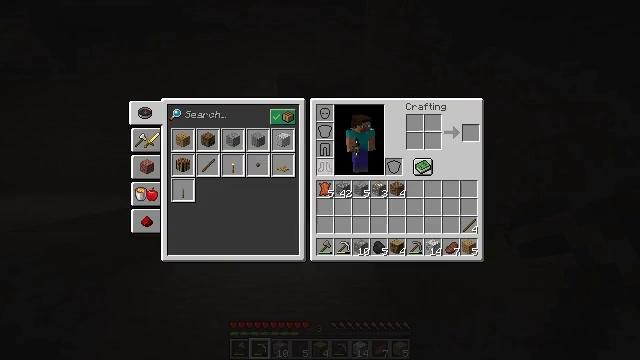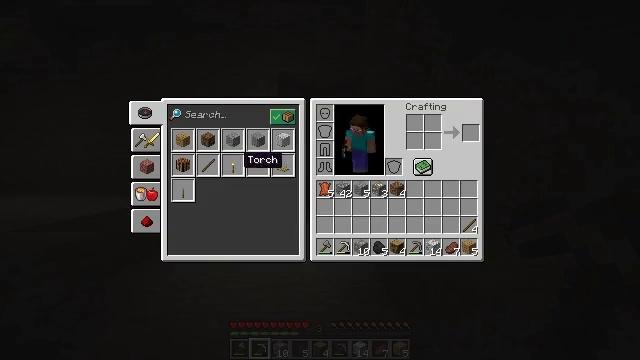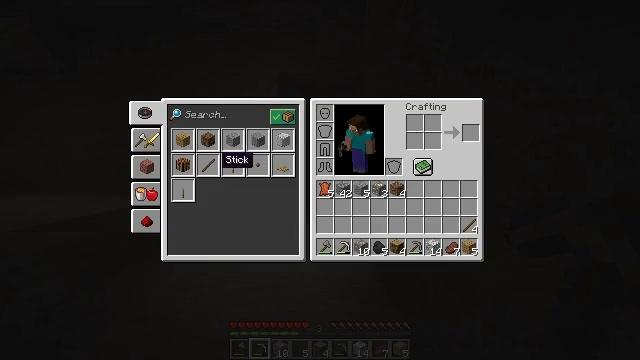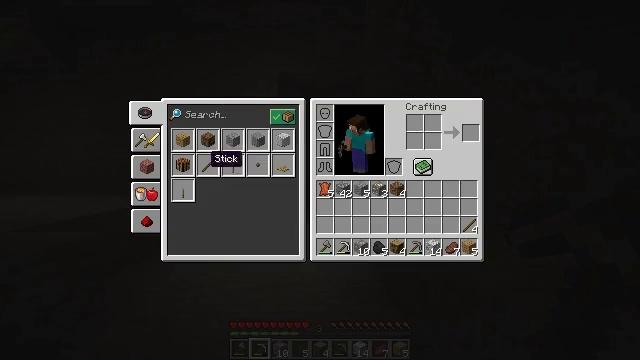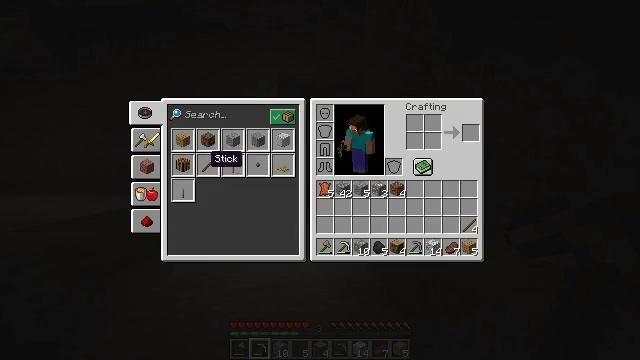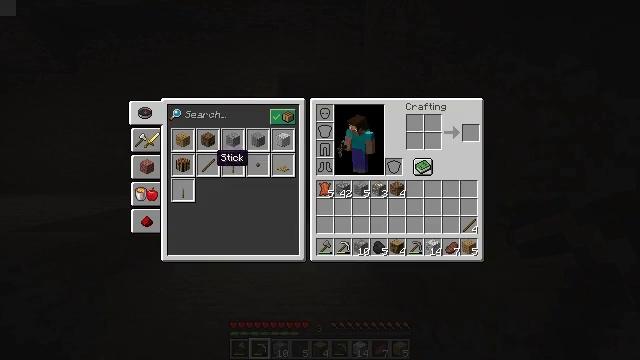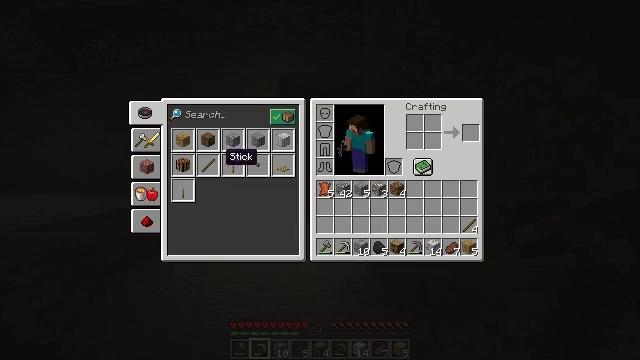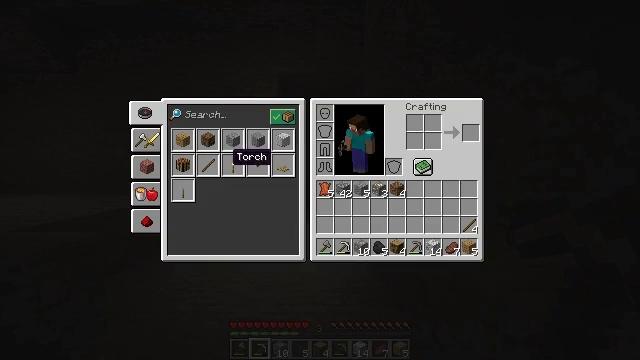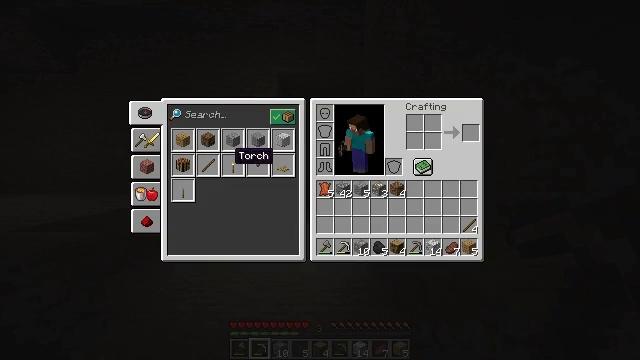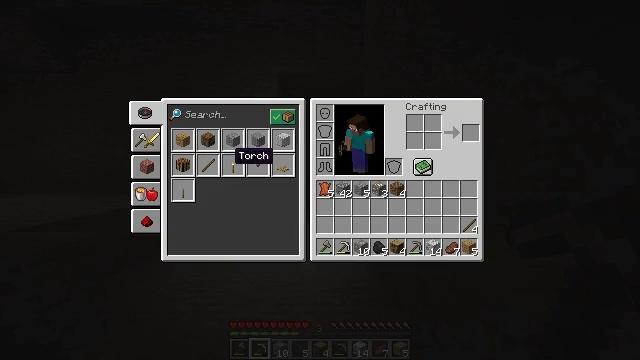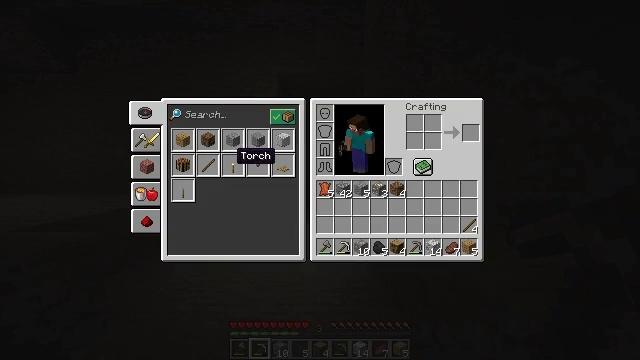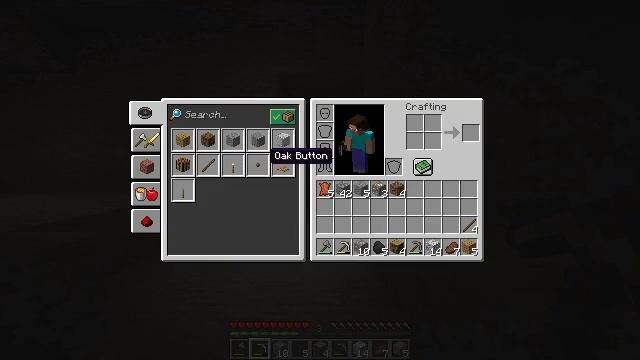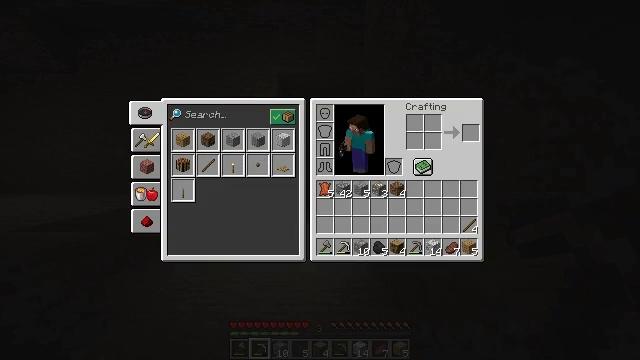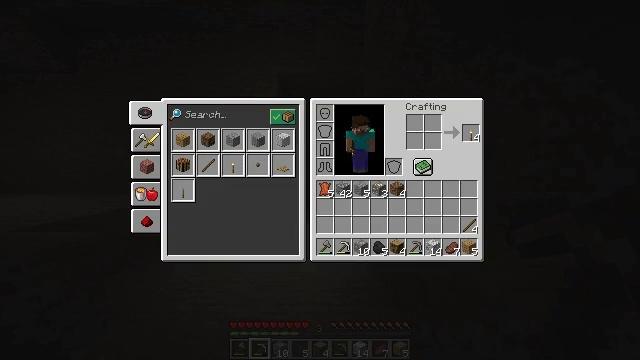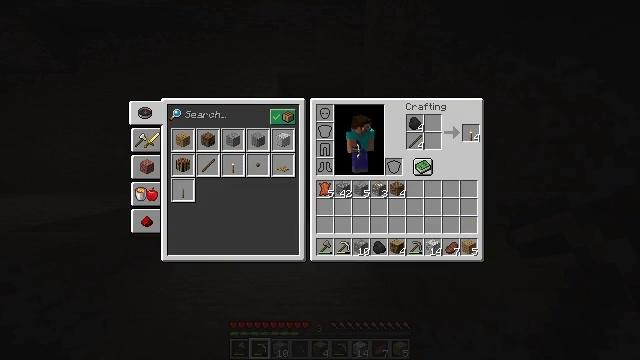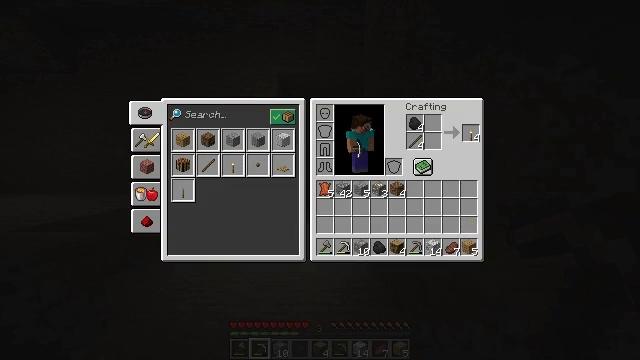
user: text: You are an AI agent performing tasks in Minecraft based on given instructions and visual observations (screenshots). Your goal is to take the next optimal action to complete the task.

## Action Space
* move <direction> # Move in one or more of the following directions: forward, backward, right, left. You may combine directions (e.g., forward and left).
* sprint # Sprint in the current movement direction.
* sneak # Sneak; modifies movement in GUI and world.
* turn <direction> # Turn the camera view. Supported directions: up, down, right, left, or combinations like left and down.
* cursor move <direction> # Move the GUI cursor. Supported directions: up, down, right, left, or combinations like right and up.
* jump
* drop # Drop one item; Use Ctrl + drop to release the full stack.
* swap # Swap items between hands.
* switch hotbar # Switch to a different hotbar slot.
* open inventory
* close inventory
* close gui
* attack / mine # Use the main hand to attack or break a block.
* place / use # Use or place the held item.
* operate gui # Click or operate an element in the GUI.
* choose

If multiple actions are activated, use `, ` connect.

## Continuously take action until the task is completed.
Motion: motion action
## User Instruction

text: Put sticks and coal together to craft a torch.
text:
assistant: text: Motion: sneak, cursor move left, open gui
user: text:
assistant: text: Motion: sneak, cursor move left
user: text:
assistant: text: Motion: sneak, cursor move left
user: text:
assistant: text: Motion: sneak
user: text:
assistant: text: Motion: sneak
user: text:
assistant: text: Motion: sneak, cursor move right
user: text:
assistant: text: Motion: sneak, cursor move right
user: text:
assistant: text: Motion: sneak, operate gui
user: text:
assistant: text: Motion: sneak, operate gui
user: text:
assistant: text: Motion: sneak, operate gui
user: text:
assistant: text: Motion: sneak, cursor move right
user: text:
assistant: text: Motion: sneak, cursor move right
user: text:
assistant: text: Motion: sneak, cursor move right
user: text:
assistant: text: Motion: sneak, cursor move right
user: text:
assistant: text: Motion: sneak, cursor move right
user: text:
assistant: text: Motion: sneak, cursor move right
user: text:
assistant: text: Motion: sneak
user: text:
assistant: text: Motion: sneak
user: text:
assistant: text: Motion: sneak, cursor move left
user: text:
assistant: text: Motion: sneak
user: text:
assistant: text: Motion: sneak
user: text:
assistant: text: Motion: sneak, operate gui
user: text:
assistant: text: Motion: sneak, operate gui
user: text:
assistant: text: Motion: sneak, operate gui
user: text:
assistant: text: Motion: sneak
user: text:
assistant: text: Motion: sneak
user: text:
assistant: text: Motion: sneak